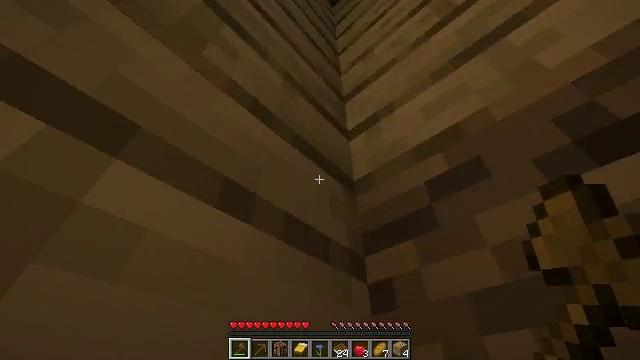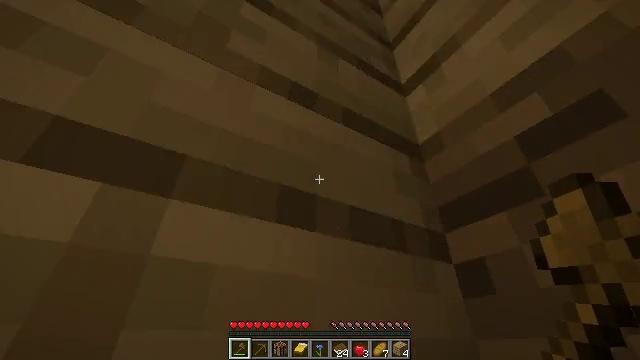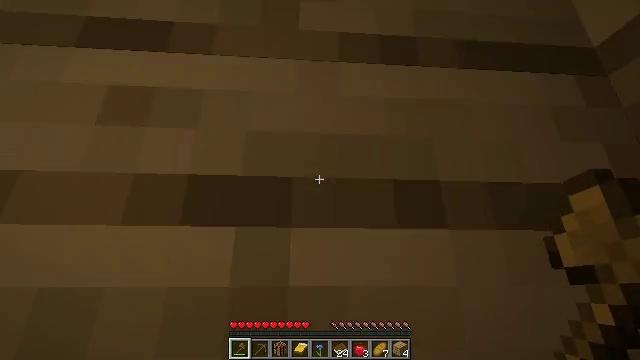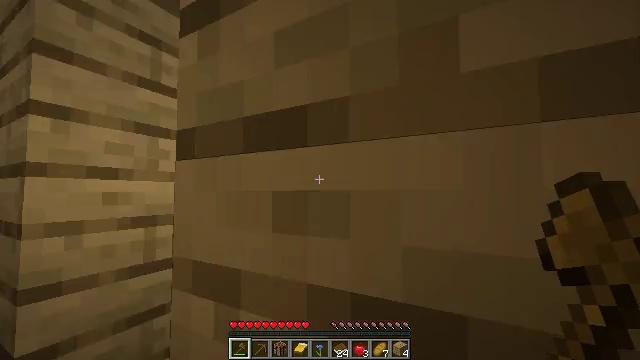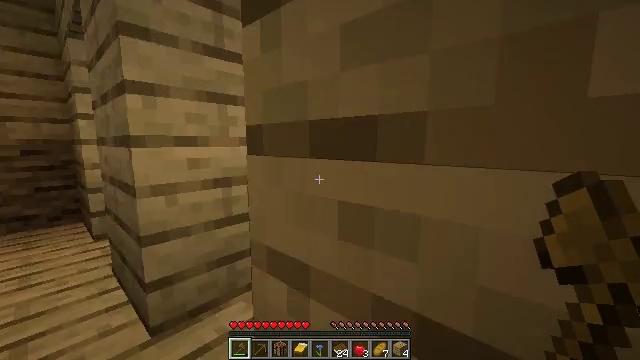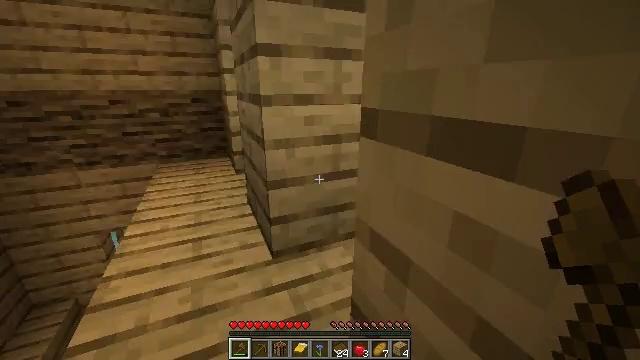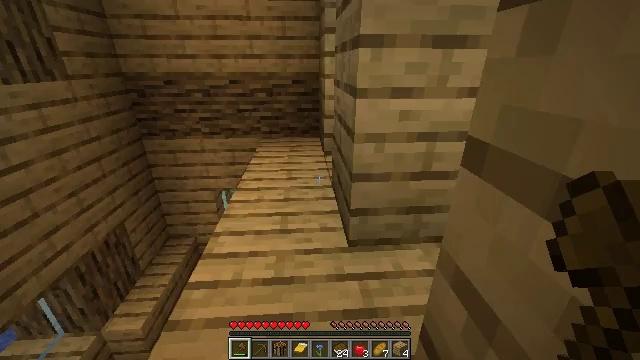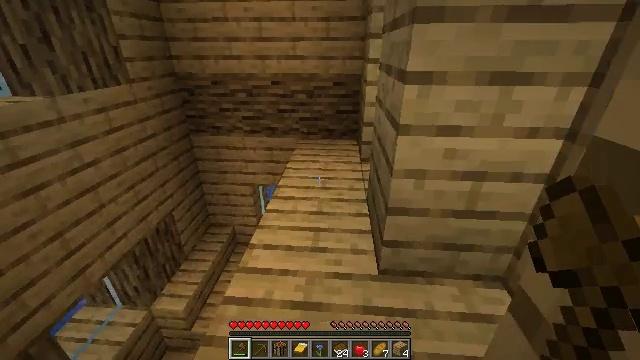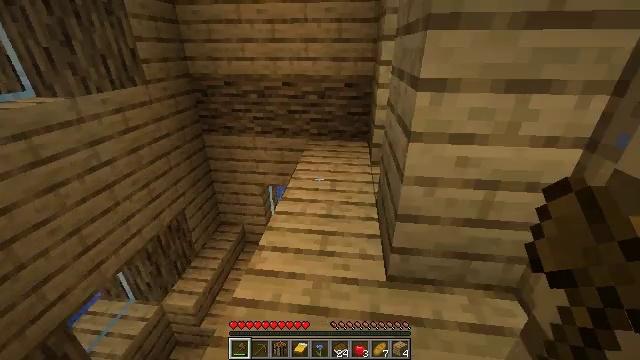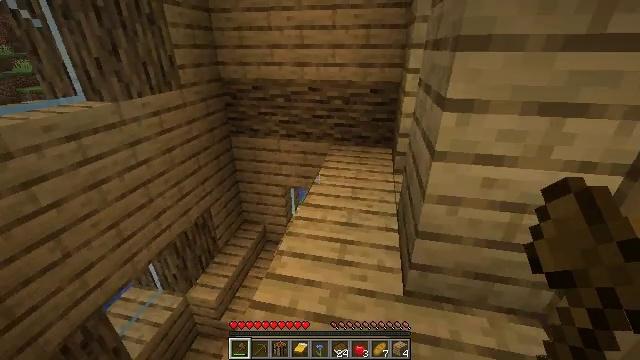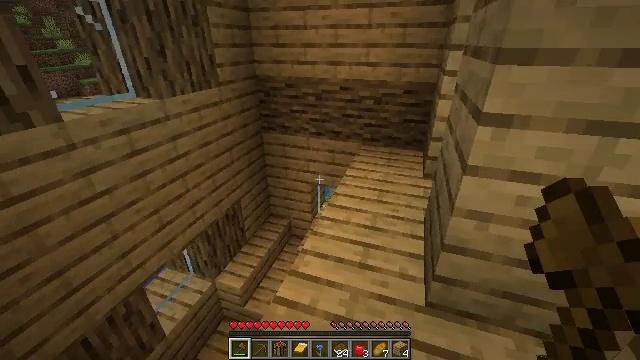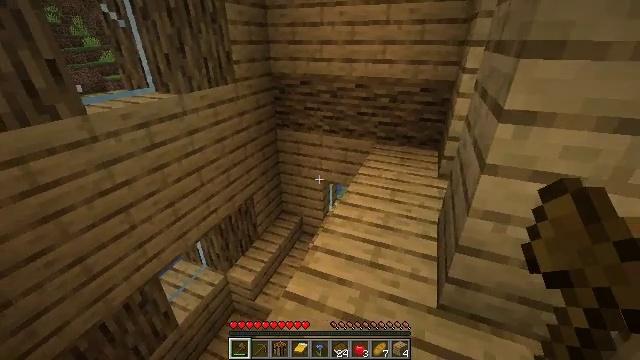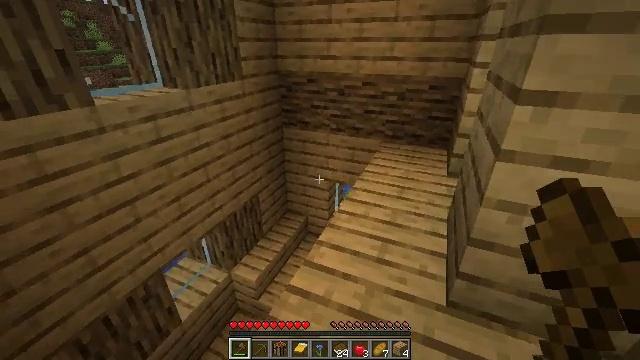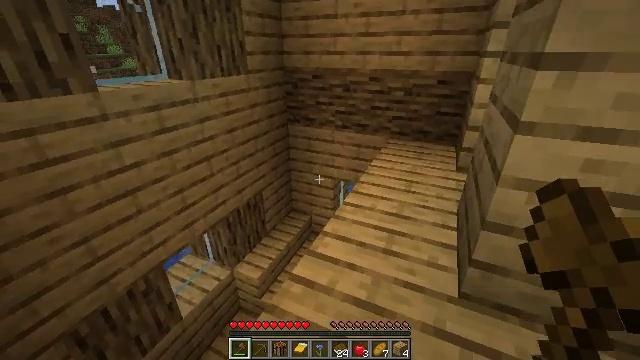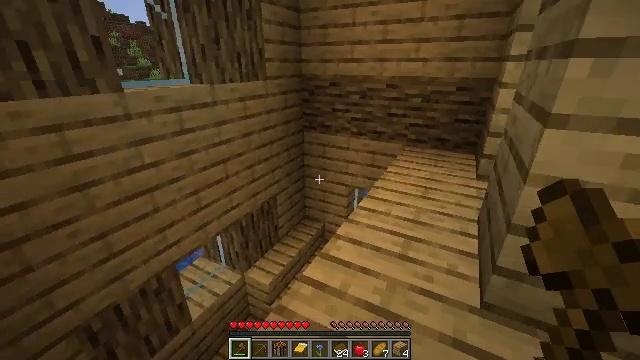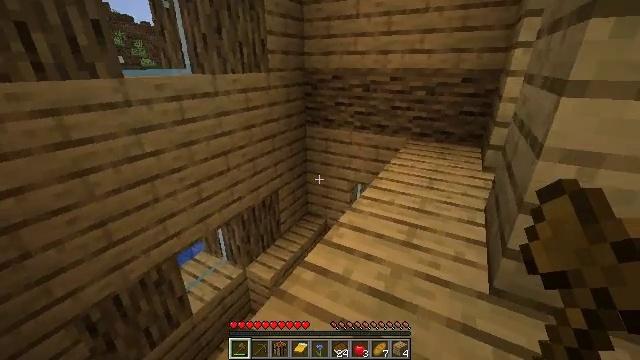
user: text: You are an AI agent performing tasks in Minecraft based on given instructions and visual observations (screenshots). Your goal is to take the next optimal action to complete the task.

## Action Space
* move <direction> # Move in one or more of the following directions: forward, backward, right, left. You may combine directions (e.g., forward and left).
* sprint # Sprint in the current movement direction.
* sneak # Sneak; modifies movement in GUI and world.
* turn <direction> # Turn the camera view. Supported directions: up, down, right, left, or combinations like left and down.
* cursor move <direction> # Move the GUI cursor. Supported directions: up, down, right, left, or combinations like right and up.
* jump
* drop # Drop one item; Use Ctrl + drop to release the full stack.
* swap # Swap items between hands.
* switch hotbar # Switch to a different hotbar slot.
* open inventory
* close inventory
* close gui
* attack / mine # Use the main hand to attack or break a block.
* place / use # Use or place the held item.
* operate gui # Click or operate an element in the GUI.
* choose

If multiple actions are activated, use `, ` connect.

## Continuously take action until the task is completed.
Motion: motion action
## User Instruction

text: Collect a hay block for crafting.
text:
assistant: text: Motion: move forward, turn left and down
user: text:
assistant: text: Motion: move forward, turn left and down
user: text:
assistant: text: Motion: move forward, turn left and down
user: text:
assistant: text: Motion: move forward, turn left and down
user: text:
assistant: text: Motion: move forward, turn left and down
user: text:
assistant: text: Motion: move forward, turn left and down
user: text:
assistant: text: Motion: move forward, turn left and down
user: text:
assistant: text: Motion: turn left
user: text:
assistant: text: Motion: turn left
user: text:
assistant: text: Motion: turn left and down
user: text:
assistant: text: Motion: turn left
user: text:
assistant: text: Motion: turn left
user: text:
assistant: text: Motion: turn left and up
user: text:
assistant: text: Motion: turn left and up
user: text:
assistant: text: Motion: no_op
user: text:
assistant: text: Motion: no_op
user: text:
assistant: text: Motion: move forward, turn right and down
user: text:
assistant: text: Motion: move forward, turn right
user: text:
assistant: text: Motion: move forward, turn right and up
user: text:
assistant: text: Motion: move forward, turn right and up
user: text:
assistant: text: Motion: move forward, turn right
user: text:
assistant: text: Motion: move forward, turn right
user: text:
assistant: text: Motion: move forward, turn right and up
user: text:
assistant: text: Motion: move forward, turn right and up, jump
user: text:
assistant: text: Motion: move forward, turn right, jump
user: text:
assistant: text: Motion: move forward and move left, turn right, jump
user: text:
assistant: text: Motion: move forward and move left, turn right
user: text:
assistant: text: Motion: move forward and move left, turn right
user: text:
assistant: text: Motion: move forward and move left, turn right
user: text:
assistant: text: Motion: move forward and move left, turn right